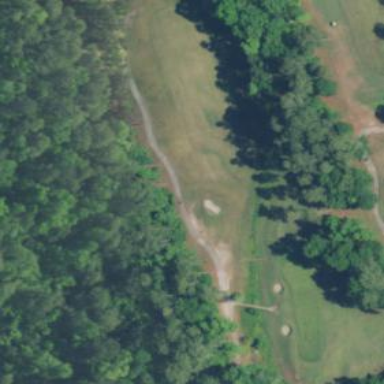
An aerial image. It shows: Grassy area serving as fairway for golf.